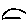
Label: bird